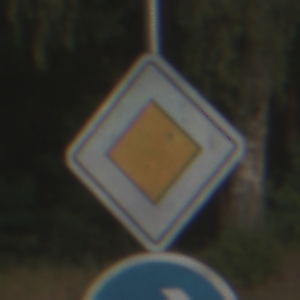
Verkehrszeichen: Vorfahrtsstrasse
Zusatzzeichen unten: VorgeschriebeneFahrtrichtungRechts
Umgebung: Outdoor, Nature
Tageszeit: SunriseSunset
Wetter: PartlyCloudy
Licht: Natural
Jahreszeit: NotSpecified
Kontrast: MediumContrast